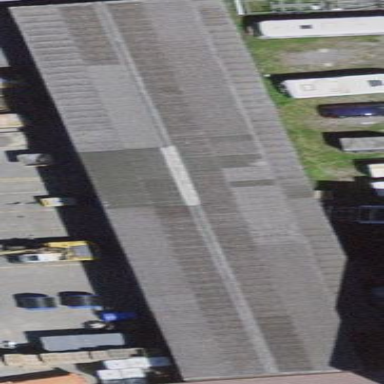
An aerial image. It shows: Warehouse.